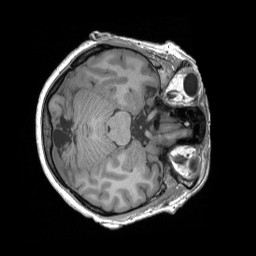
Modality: T1w
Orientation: axial
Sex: female
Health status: ill
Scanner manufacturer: siemens
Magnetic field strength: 3 T
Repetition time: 1.66 s
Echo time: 0.00254 s